Question: I configure a flow in mule-config.xml based on the documentation(<URL>. Here is the content in mule-config.xml:
'''
<?xml version="1.0" encoding="UTF-8"?>
<mule xmlns="http://www.mulesoft.org/schema/mule/core"
xmlns:xsi="http://www.w3.org/2001/XMLSchema-instance"
xmlns:spring="http://www.springframework.org/schema/beans"
xmlns:tcp="http://www.mulesoft.org/schema/mule/tcp"
xmlns:cxf="http://www.mulesoft.org/schema/mule/cxf"
xmlns:vm="http://www.mulesoft.org/schema/mule/vm"
xmlns:http="http://www.mulesoft.org/schema/mule/http"
xmlns:restlet="http://www.mulesource.org/schema/mule/restlet"
xsi:schemaLocation="
http://www.springframework.org/schema/beans http://www.springframework.org/schema/beans/spring-beans-3.0.xsd
http://www.mulesoft.org/schema/mule/core http://www.mulesoft.org/schema/mule/core/3.1/mule.xsd
http://www.mulesoft.org/schema/mule/tcp http://www.mulesoft.org/schema/mule/tcp/3.1/mule-tcp.xsd
http://www.mulesoft.org/schema/mule/vm http://www.mulesoft.org/schema/mule/vm/3.1/mule-vm.xsd
http://www.mulesoft.org/schema/mule/cxf http://www.mulesoft.org/schema/mule/cxf/3.1/mule-cxf.xsd
http://www.mulesoft.org/schema/mule/http http://www.mulesoft.org/schema/mule/http/3.1/mule-http.xsd
http://www.mulesoft.org/schema/mule/restlet http://www.mulesoft.org/schema/mule/restlet/3.1/mule-restlet.xsd">
<description>
This configuration uses an HTTP endpoint to receive requests.
</description>
<flow name="fuxk">
<inbound-endpoint address="http://localhost:9002">
</inbound-endpoint>
<restlet:component restlet-ref="helloWorld"/>
</flow>
<spring:bean id="helloWorld" class="com.ggd543.mulerestletdemo.HelloWorldApplication"/>
</mule>
'''
This configuration uses an HTTP endpoint to receive requests.But when I start up the mule instance , I got the following error:

It seams that the documentation is based on mule 2.x . How do I change the configuration in mule-config.xml for Mule 3.1.2 ?
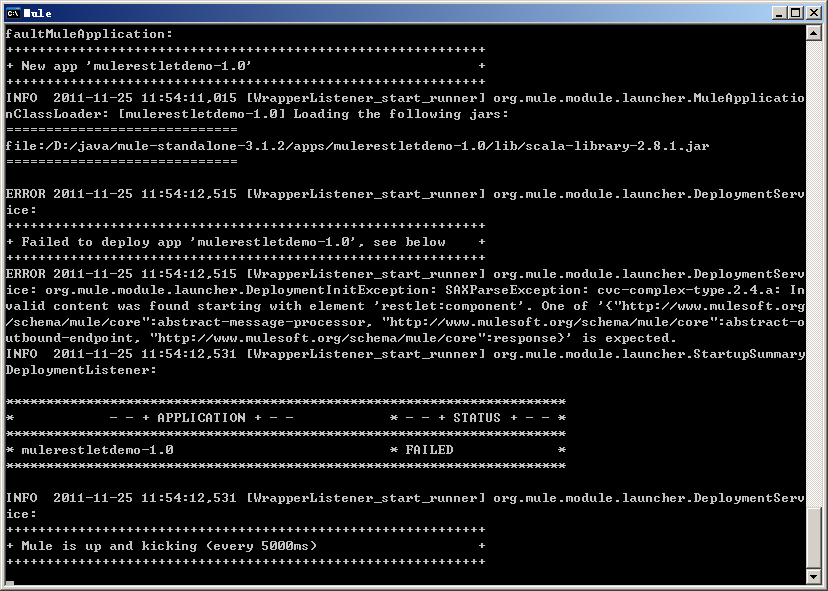
Answer: Replace mulesource.org with mulesoft.org in your Restlet namespace definitions.